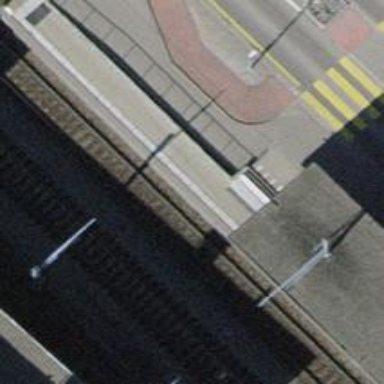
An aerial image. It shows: Platform for public transport at railway station.